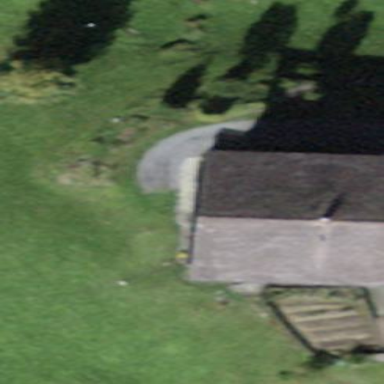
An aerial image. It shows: Simple house.